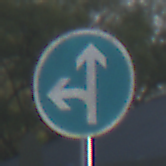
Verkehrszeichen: VorgeschriebeneFahrtrichtungGeradeausOderLinks
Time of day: SunriseSunset
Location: Outdoor (Suburban)
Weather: PartlyCloudy
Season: NotSpecified
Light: Natural